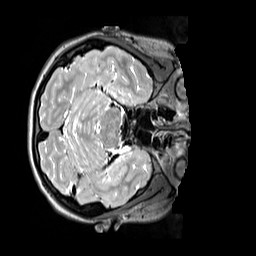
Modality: T2w
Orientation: axial
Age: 12
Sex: female
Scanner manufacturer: siemens
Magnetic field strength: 3 T
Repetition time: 3.2 s
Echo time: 0.408 s